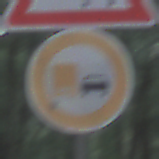
Verkehrszeichen: UeberholverbotKraftfahrzeuge
Zusatzzeichen oben: Stau
Umgebung: Outdoor, Nature
Tageszeit: SunriseSunset
Wetter: NotSpecified
Licht: Natural
Jahreszeit: Autumn
Kontrast: MediumContrast